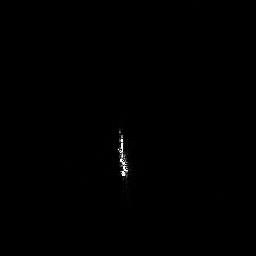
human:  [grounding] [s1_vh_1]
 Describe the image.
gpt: In the satellite image, there is  <ref>1 medium ship </ref> <box>[[44, 49, 50, 70, 0]]</box> located at center.